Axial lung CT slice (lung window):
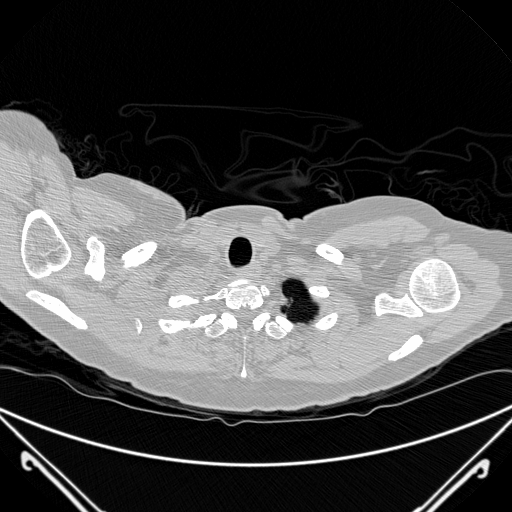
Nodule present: no